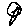
Label: circle